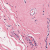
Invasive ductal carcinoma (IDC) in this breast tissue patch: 0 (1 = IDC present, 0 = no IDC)